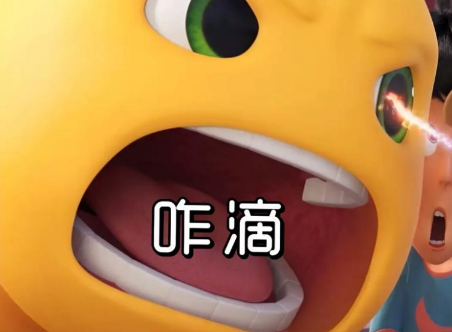
Label: nailong